Question: I am trying to get a polyline on a Google map after getting directions. I want to use the <URL> to place markers along a polyline.
I found <URL> post, which worked, but I found it wasn't completely accurate. In the image, the Google directions is the light blue and the polyline is the darker blue:

You can see it's quite inaccurate.
This is the code:
'''
directions_service.route(req, function(response, status) {
if (status == google.maps.DirectionsStatus.OK) {
path = response.routes[0].overview_path;
$(path).each(function(index, item) {
route.getPath().push(item);
bounds.extend(item);
});
route.setMap(map);
map.fitBounds(bounds);
directions_display.setDirections(response);
}
});
'''
Anyone know either how to improve this accuracy or to get the polyline another way?
EDIT:
I wanted to add the code that got it working:
'''
legs = response.routes[0].legs;
$(legs).each(function(index, item) {
steps = item.steps;
$(steps).each(function(index, item) {
path = item.path;
$(path).each(function(index, item) {
route.getPath().push(item);
counter++;
bounds.extend(item);
});
});
});
'''
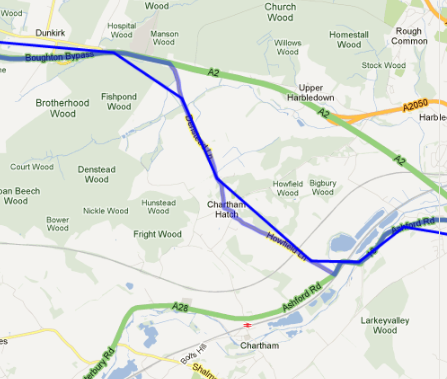
Answer: Don't use overview_path for the polyline, it doesn't include all the points, grab the points out of all the legs and use them to create the polyline.
'''
var polyline = new google.maps.Polyline({
path: [],
strokeColor: '#FF0000',
strokeWeight: 3
});
var bounds = new google.maps.LatLngBounds();
var legs = response.routes[0].legs;
for (i=0;i<legs.length;i++) {
var steps = legs[i].steps;
for (j=0;j<steps.length;j++) {
var nextSegment = steps[j].path;
for (k=0;k<nextSegment.length;k++) {
polyline.getPath().push(nextSegment[k]);
bounds.extend(nextSegment[k]);
}
}
}
polyline.setMap(map);
map.fitBounds(bounds);
'''
<URL>
'''
function initialize() {
var map = new google.maps.Map(
document.getElementById("map_canvas"), {
center: new google.maps.LatLng(51.276092, 1.028938),
zoom: 13,
mapTypeId: google.maps.MapTypeId.ROADMAP
});
var directionsService = new google.maps.DirectionsService();
var directionsDisplay = new google.maps.DirectionsRenderer({
map: map,
preserveViewport: true
});
directionsService.route({
origin: new google.maps.LatLng(51.269776, 1.061326),
destination: new google.maps.LatLng(51.30118, 0.926486),
waypoints: [{
stopover: false,
location: new google.maps.LatLng(51.263439, 1.03489)
}],
travelMode: google.maps.TravelMode.DRIVING
}, function(response, status) {
if (status === google.maps.DirectionsStatus.OK) {
// directionsDisplay.setDirections(response);
var polyline = new google.maps.Polyline({
path: [],
strokeColor: '#0000FF',
strokeWeight: 3
});
var bounds = new google.maps.LatLngBounds();
var legs = response.routes[0].legs;
for (i = 0; i < legs.length; i++) {
var steps = legs[i].steps;
for (j = 0; j < steps.length; j++) {
var nextSegment = steps[j].path;
for (k = 0; k < nextSegment.length; k++) {
polyline.getPath().push(nextSegment[k]);
bounds.extend(nextSegment[k]);
}
}
}
polyline.setMap(map);
} else {
window.alert('Directions request failed due to ' + status);
}
});
}
google.maps.event.addDomListener(window, "load", initialize);
'''
'''
html,
body,
#map_canvas {
height: 100%;
width: 100%;
margin: 0px;
padding: 0px
}
'''
'''
<script src="https://maps.googleapis.com/maps/api/js?key=AIzaSyCkUOdZ5y7hMm0yrcCQoCvLwzdM6M8s5qk"></script>
<div id="map_canvas"></div>
'''